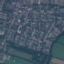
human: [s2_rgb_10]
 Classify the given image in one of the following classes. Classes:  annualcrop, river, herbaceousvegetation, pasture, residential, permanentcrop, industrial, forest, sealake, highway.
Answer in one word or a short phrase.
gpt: Residential